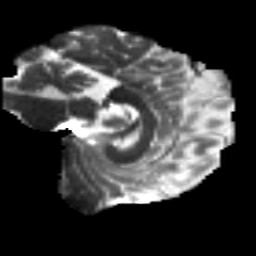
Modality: T2w
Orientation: sagittal
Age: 31
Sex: male
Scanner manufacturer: siemens
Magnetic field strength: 3 T
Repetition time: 8.8 s
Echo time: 0.085 s